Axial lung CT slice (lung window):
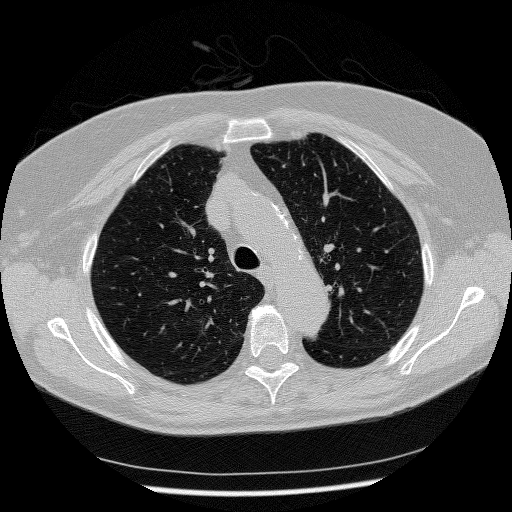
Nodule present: no